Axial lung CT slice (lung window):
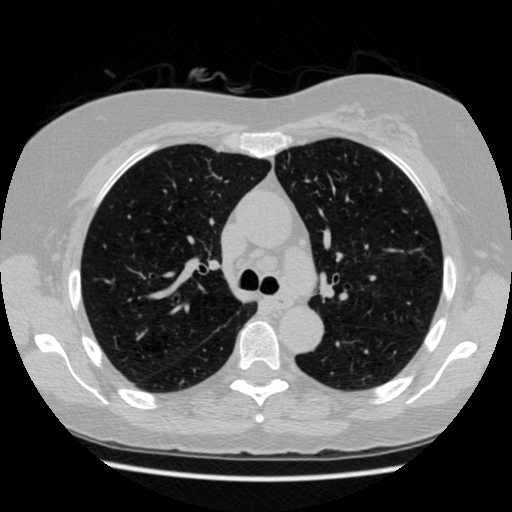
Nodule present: no